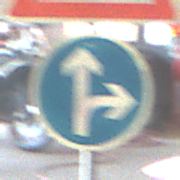
Verkehrszeichen: VorgeschriebeneFahrtrichtungGeradeausOderRechts
Zusatzzeichen oben: Arbeitsstelle
Umgebung: Indoor, Urban
Tageszeit: Midday
Wetter: NotSpecified
Licht: Natural
Jahreszeit: NotSpecified
Kontrast: MediumContrast